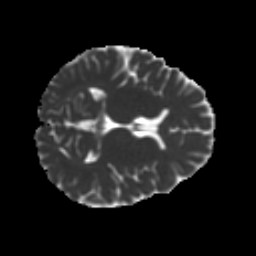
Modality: MD
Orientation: axial
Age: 31
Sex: male
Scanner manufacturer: ge
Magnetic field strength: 3 T
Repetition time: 7.8 s
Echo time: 0.0606 s